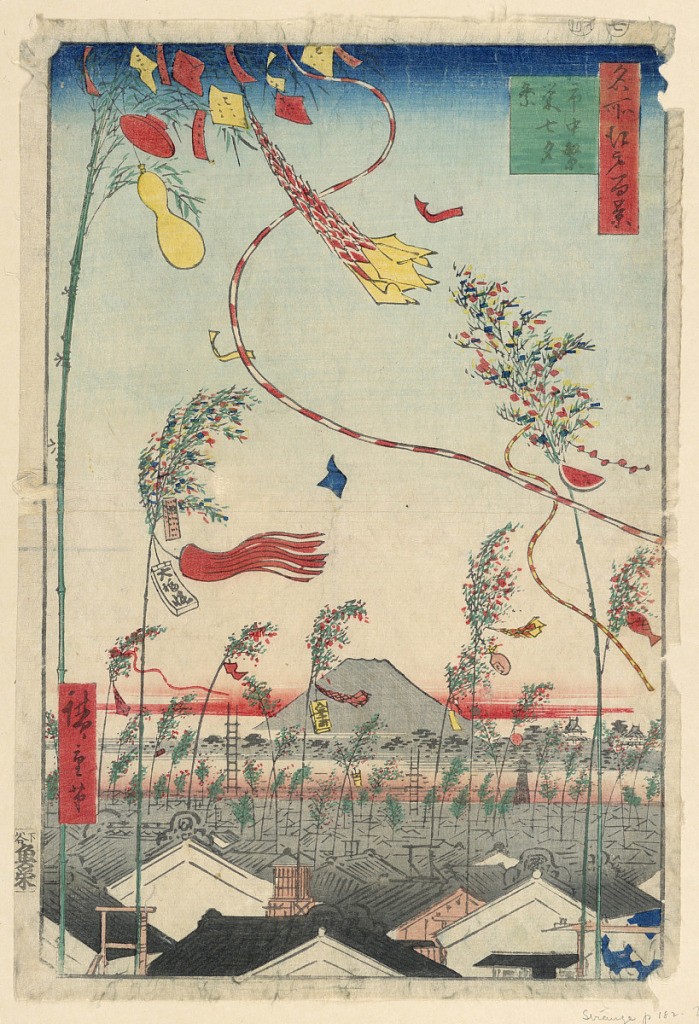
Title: Town Prosperous with Tanabata Festival (Shichu han-ei, Tanabata matsuri) From the Series One hundred Views of Edo
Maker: Ando Hiroshige, Japanese, 1797–1858
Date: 1857
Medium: Woodblock print in colored ink on paper
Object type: Print
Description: The bird's eye view overlooking rooftops in a district in Edo shows Tanabata Festivities. The tall branches of bamboo are decorated with colorful pieces of paper. Written on them are hopes and wishes for the upcoming year. The silhouette of Mt. Fuji accompanies these brilliant decorations. According to legend, two deities in love were only allowed to meet once a year on this day, July seventh.